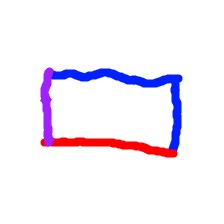
Shape: rectangle